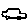
Label: car